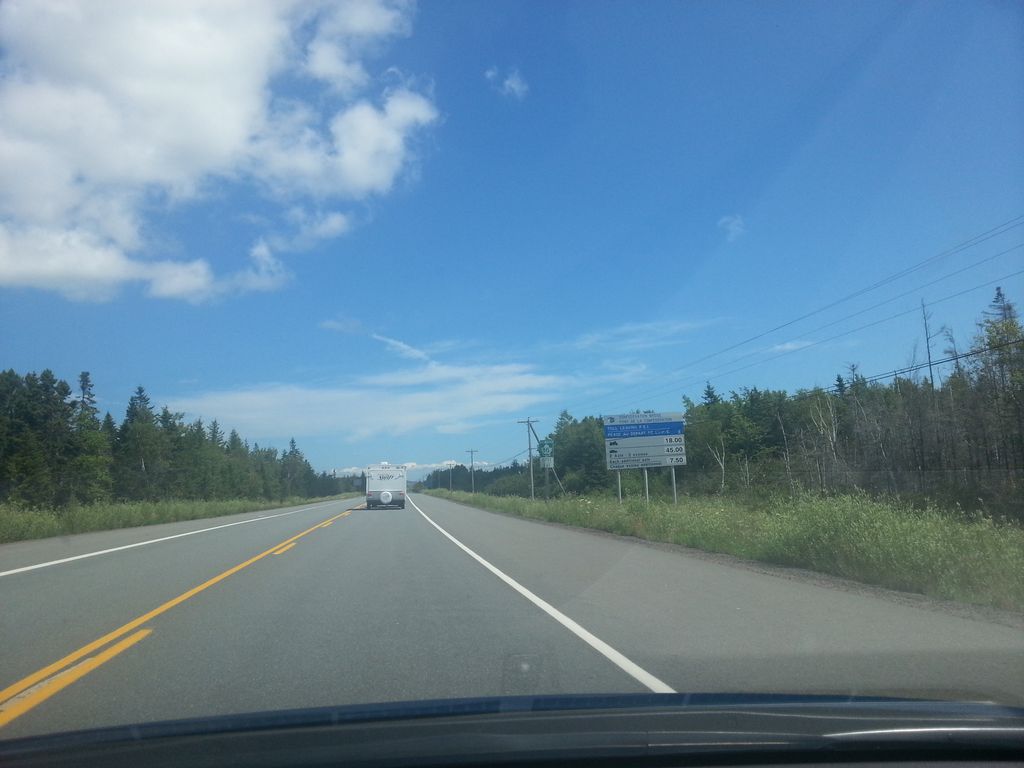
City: charlottetown